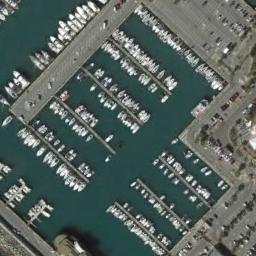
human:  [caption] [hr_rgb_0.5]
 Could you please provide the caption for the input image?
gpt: The harbor with lots of neatly docked boats is surrounded by some parking lots .

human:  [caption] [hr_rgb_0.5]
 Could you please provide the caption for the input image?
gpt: Many ships are neatly arranged on the sea side of the harbor, And there is a parking lot on the harbor .

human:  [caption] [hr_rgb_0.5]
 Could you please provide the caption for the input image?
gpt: Many ships are in the harbor .

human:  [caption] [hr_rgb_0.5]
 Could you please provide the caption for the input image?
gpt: There are several ships in motion in the harbor .

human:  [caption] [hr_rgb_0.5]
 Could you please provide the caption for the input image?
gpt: There are many ships docked neatly at the harbor .